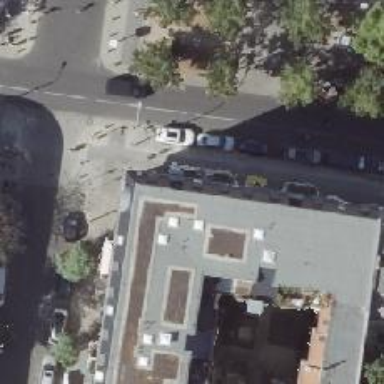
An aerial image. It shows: Shop selling clothes that also serves as post office.